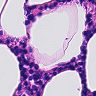
Metastatic tissue present: no